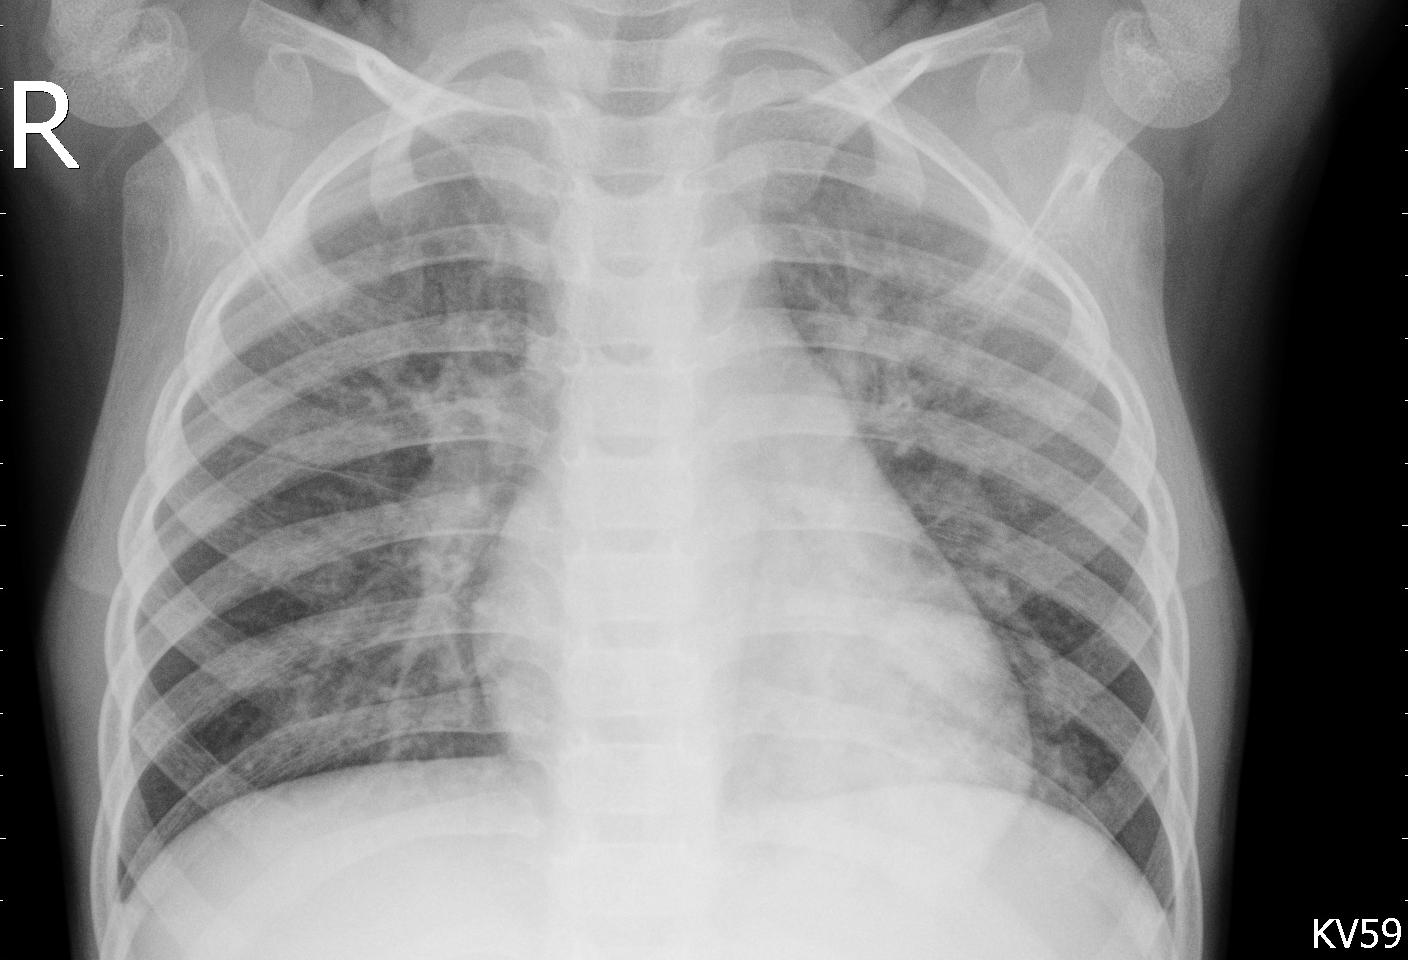
Diagnosis: PNEUMONIA